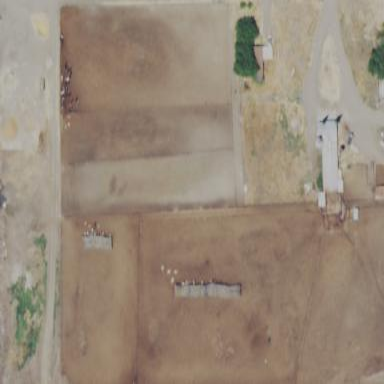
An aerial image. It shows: Farmyard area.